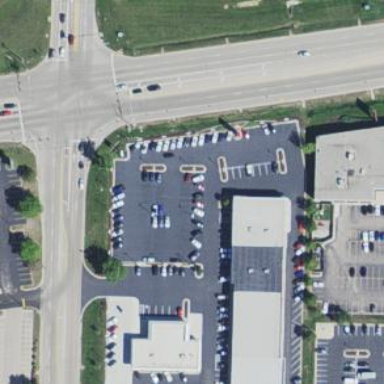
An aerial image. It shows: Commercial area with car shop.